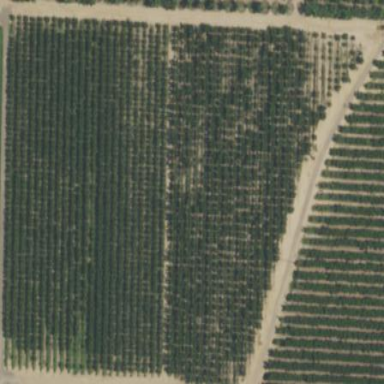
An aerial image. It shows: Orchard.